Question: In Xcode how can I make the "See through" effect like in this image:

Like if the text was a hole in the overlay color. I need to do this programmatically to display different text.
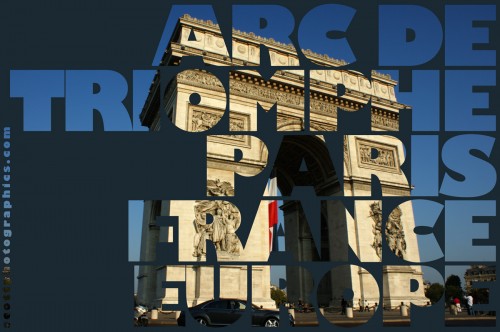
Answer: CGImages can have a separate image mask, which is a 8-bit grayscale image. So draw the text into a grayscale CGBitmapContext. Make a CGImageRef out of it. Attach the image as a mask to the image and draw over a blue field. If you prefer, you can attach the mask to the blue field and draw it on top of the image.